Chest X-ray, PA view. Patient: 59 years old, sex M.
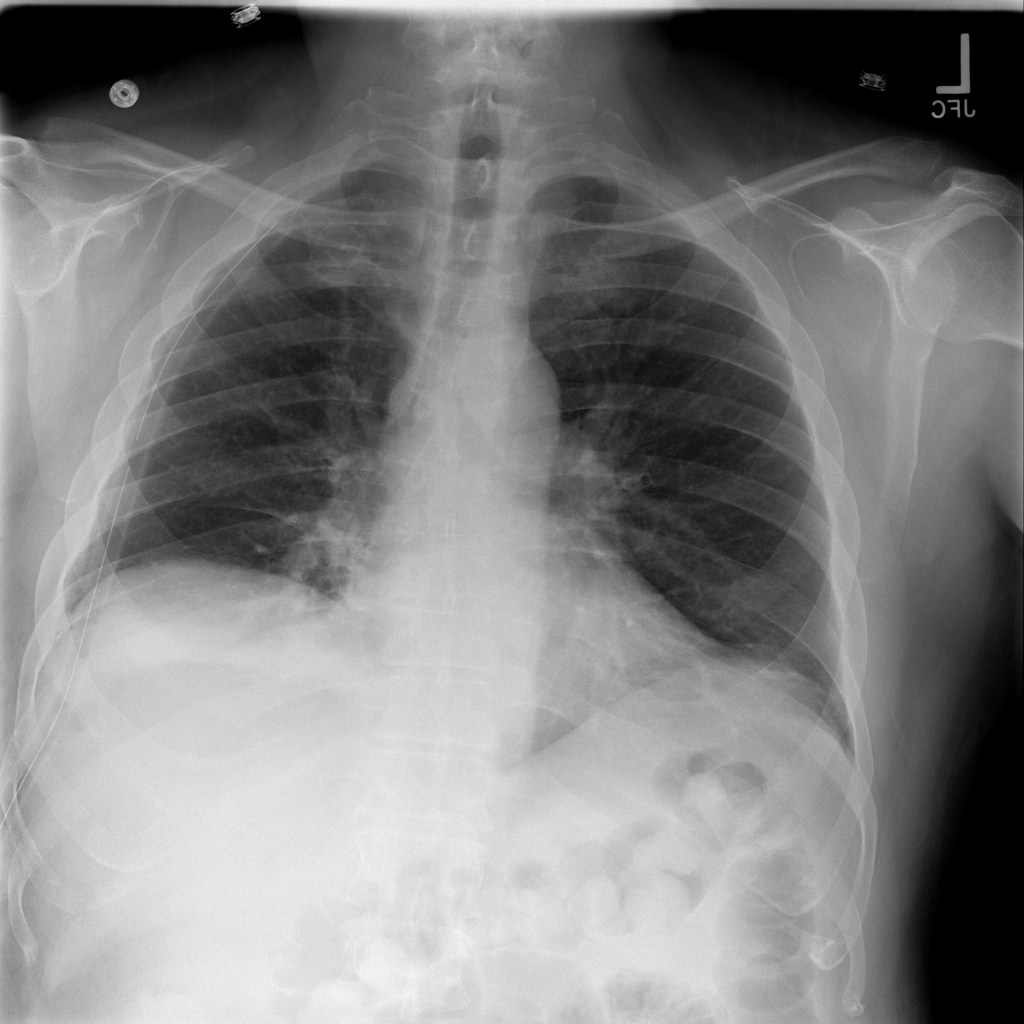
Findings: No Finding